Question: Is this standard CSS behavior?

How does one get the container to wrap around the button?
<URL>
CSS:
'''
.button {
background: grey;
padding: 10px 20px;
}
.test {
border: 1px solid black;
}
'''
HTML:
'''
<div class="test">
<a class="button">Test</a>
</div>
'''
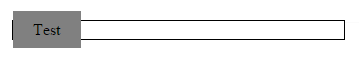
Answer: This is happening because your 'a.button' element is currently being displayed as 'inline'. 'Margin' and 'Padding' values applied to the top and bottom of 'inline' elements don't impact elements around it, because the browser doesn't want to affect the flow.
To fix this, add 'display: inline-block' to the 'a.button' element.
This will force the browser to treat it as 'block' for all rules regarding styling, and treat it as 'inline' for placement on the page.